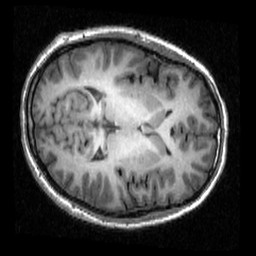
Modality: T1w
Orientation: axial
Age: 18
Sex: female